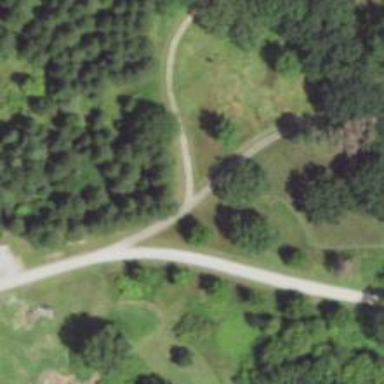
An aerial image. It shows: Service driveway.